Interaction volume radius: 5 \u00c5
Interaction volume height: 40 \u00c5
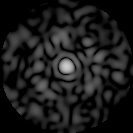
Disorder parameter: 0.8317